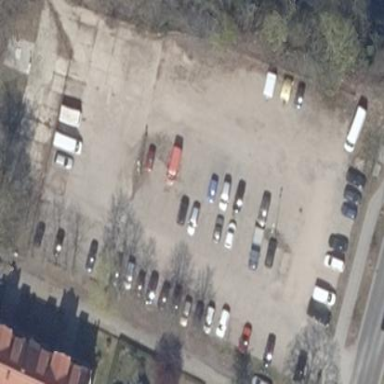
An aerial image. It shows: Parking area with surface.